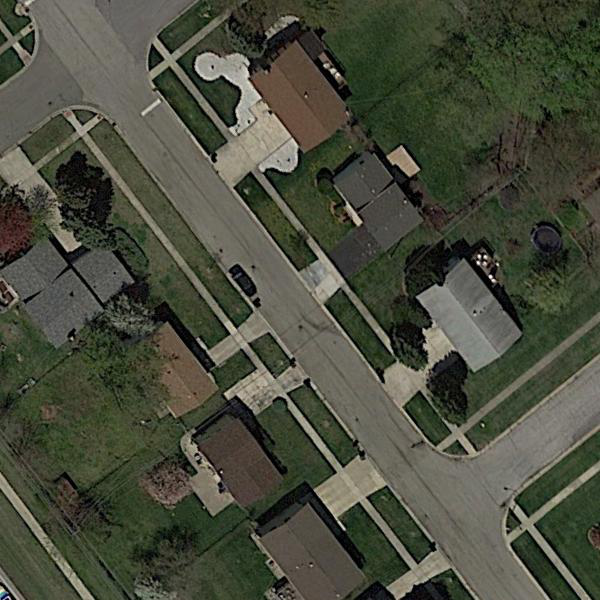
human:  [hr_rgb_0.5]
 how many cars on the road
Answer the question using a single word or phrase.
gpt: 0